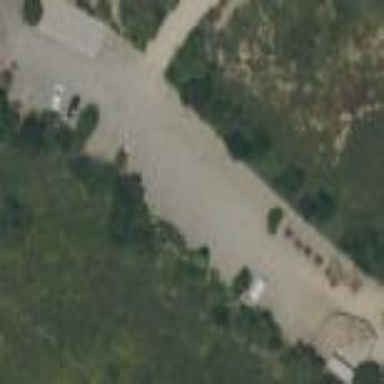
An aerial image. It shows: Parking area with compacted surface.